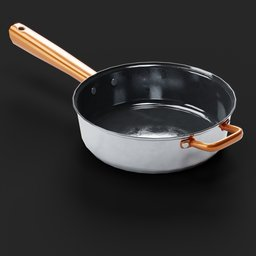
Label: tools